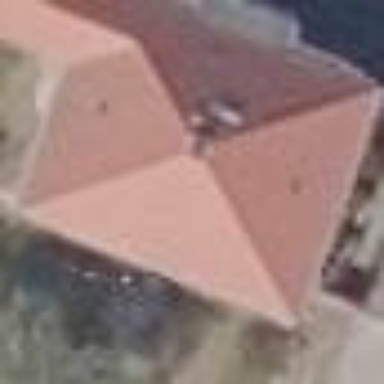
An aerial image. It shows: Hipped roof on residential building.